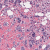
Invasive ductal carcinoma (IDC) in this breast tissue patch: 0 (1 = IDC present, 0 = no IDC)